Breast ultrasound image
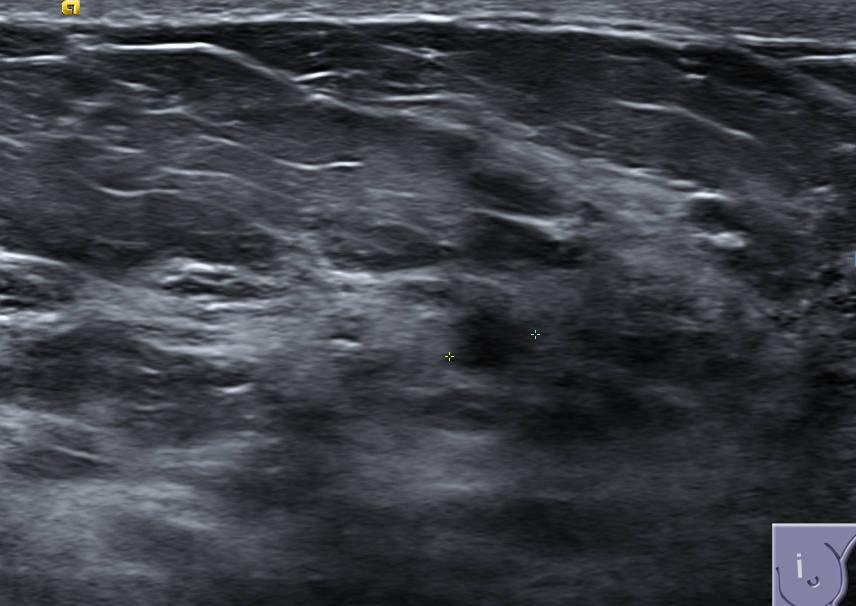
Diagnosis: malignant